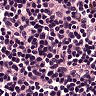
Metastatic tissue present: no